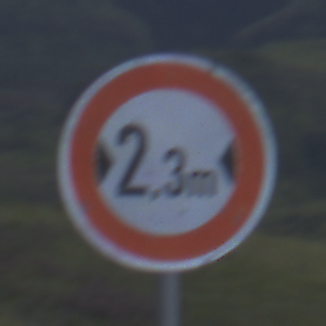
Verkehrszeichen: TatsaechlicheBreite2Komma3
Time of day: SunriseSunset
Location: Outdoor (Nature)
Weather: PartlyCloudy
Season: NotSpecified
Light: Natural